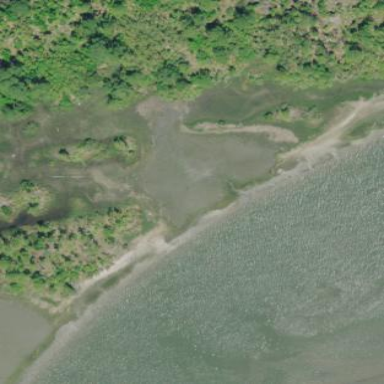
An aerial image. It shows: Wetland area affected by tides.